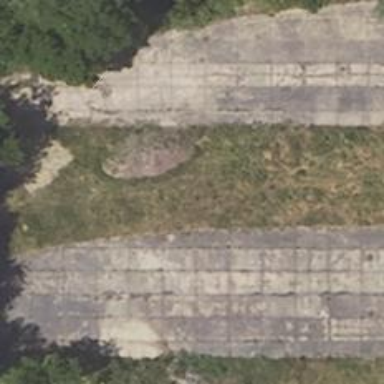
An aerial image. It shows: Abandoned railway yard.